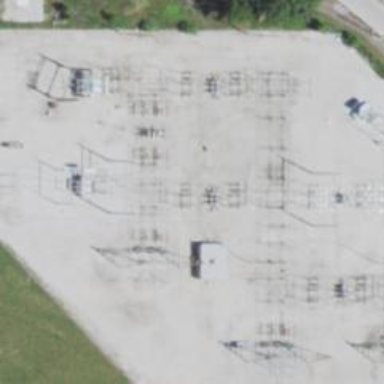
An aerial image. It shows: Switch for power supply.